Question: I am making a Twitter client as a practice run in learning Android, and the login and timeline activities work fine, but when I click on Action Bar icon, it takes me to a 'ComposeTweetActivity.java', and after I enter text (my tweet) and press the Tweet button to compose a tweet, it does not do anything (it is supposed to actually upload it to my Twitter account and then return me to my 'TimelineActivity.java'). In the console, it gives me the error:
'''
04-14 18:10:34.797: E/SQLiteLog(998): (1) no such table: Users
04-14 18:10:34.805: E/SQLiteDatabase(998): android.database.sqlite.SQLiteException: no such table: Users (code 1): , while compiling: INSERT INTO Users(user_name,friends_count,profile_background_image_url,Tweet,user_id,screen_name,Id,tweet_count,profile_image_url,followers_count) VALUES (?,?,?,?,?,?,?,?,?,?)
'''
plus many other errors as a result of this. My guess is it has to do something with Active Android, which is the database I'm using to save. I have many, many files with this project, but I will post the 'ComposeTweetActivity.java' since it has the compose tweet button (which causes all the errors) and the 'User.java' and 'Tweet.java' which are models for Active Android (I think?) with all of the table data, and the Console with all the errors. If you need me to post more files, happy to oblige. Thank you very much for your help, in advance.
'''
package com.codepath.apps.mytwitterapp;
import org.json.JSONObject;
import android.content.Context;
import android.content.Intent;
import android.graphics.Color;
import android.os.Bundle;
import android.support.v7.app.ActionBarActivity;
import android.text.Editable;
import android.text.TextWatcher;
import android.util.Log;
import android.view.Menu;
import android.view.View;
import android.view.inputmethod.InputMethodManager;
import android.widget.Button;
import android.widget.EditText;
import android.widget.ImageView;
import android.widget.TextView;
import android.widget.Toast;
import com.codepath.apps.mytwitterapp.models.Tweet;
import com.loopj.android.http.AsyncHttpResponseHandler;
import com.loopj.android.http.JsonHttpResponseHandler;
import com.nostra13.universalimageloader.core.ImageLoader;
public class ComposeTweetActivity extends ActionBarActivity {
private Button btnCancel,
btnTweet;
private ImageView ivUserImage;
private TextView tvUserName;
private EditText etNewTweet;
private boolean alreadyToasted = false;
@Override
protected void onCreate(Bundle savedInstanceState) {
super.onCreate(savedInstanceState);
setContentView(R.layout.activity_compose_tweet);
setupButtons();
setupImageView();
setupTextView();
setupEditText();
}
private void setupButtons() {
btnCancel = (Button) findViewById(R.id.btnCancel);
btnCancel.setOnClickListener(new View.OnClickListener() {
@Override
public void onClick(View v) {
Intent i = new Intent();
setResult(RESULT_CANCELED, i);
finish();
}
});
btnTweet = (Button) findViewById(R.id.btnTweet);
btnTweet.setOnClickListener(new View.OnClickListener() {
@Override
public void onClick(View v) {
String tweetBody = etNewTweet.getText().toString();
tweet(tweetBody);
}
});
}
private void setupImageView() {
ivUserImage = (ImageView) findViewById(R.id.ivUserImage);
Log.d("DEBUG", "TimelineActivity.sScreenName is: " + TimelineActivity.getScreenName());
Log.d("DEBUG", "TimelineActivity.sImageUrl just before execution of "
+ "ImageLoader.getInstance().displayImage(mImageUrl, mIvUserImage) is: "
+ TimelineActivity.getUserImageUrl());
ImageLoader.getInstance().displayImage(TimelineActivity.getUserImageUrl(), ivUserImage);
}
private void setupTextView() {
tvUserName = (TextView) findViewById(R.id.tvUserName);
tvUserName.setText("@" + TimelineActivity.getScreenName());
}
private void setupEditText() {
etNewTweet = (EditText) findViewById(R.id.etNewTweet);
// Show soft keyboard when EditText field requests focus
if (etNewTweet.requestFocus()) {
InputMethodManager mgr = (InputMethodManager) getSystemService(Context.INPUT_METHOD_SERVICE);
mgr.showSoftInput(etNewTweet, InputMethodManager.SHOW_IMPLICIT);
}
etNewTweet.addTextChangedListener(new TextWatcher() {
@Override
public void onTextChanged(CharSequence s, int start, int before, int count) {
if (!alreadyToasted && s.length() == 140) {
Toast.makeText(ComposeTweetActivity.this, "You've reached the 140 character"
+ " limit", Toast.LENGTH_LONG).show();
alreadyToasted = true;
}
else if (s.length() > 140) {
etNewTweet.setTextColor(Color.RED);
} else {
etNewTweet.setTextColor(Color.BLACK);
}
}
@Override
public void beforeTextChanged(CharSequence s, int start, int count, int after) { }
@Override
public void afterTextChanged(Editable s) { }
});
}
private void tweet(String tweetBody) {
MyTwitterApp.getRestClient().postTweet(tweetBody, new JsonHttpResponseHandler() {
@Override
public void onSuccess(int statusCode, JSONObject jsonTweetResponse) {
Log.d("DEBUG", "Called onSuccess() in tweet().");
Tweet newTweet = Tweet.fromJson(jsonTweetResponse);
new AsyncTweetSave().execute(newTweet);
Intent i = new Intent();
i.putExtra("new_tweet", newTweet);
setResult(RESULT_OK, i);
finish();
}
@Override
public void onFailure(Throwable e, JSONObject error) {
Log.d("DEBUG", "Called onFailure() in getUserScreenName(). Failure message: "
+ AsyncHttpResponseHandler.FAILURE_MESSAGE);
Log.e("ERROR", e.getMessage());
}
});
}
@Override
public boolean onCreateOptionsMenu(Menu menu) {
getMenuInflater().inflate(R.menu.compose_tweet, menu);
return true;
}
}
'''
'''
package com.codepath.apps.mytwitterapp.models;
import java.io.Serializable;
import java.util.List;
import org.json.JSONException;
import org.json.JSONObject;
import com.activeandroid.Model;
import com.activeandroid.annotation.Column;
import com.activeandroid.annotation.Table;
import com.codepath.apps.mytwitterapp.UserAccountSettings;
import com.codepath.apps.mytwitterapp.UserInfo;
/**
* Class acts as a Java-representation of a single user retrieved as a JSONObject from the
* Twitter REST API v1.1. Fields are as specified in the API Users object documentation.
*/
@Table(name = "Users")
public class User extends Model implements Serializable {
@Column(name = "user_name")
private String name;
@Column(name = "user_id", unique = true, onUniqueConflict = Column.ConflictAction.REPLACE)
private long userId; // User ID
@Column(name = "screen_name")
private String screenName;
@Column(name = "profile_image_url")
private String profileImageUrl;
@Column(name = "profile_background_image_url")
private String profileBackgroundImageUrl;
@Column(name = "tweet_count")
private int tweetCount; // Referred to as statuses_count in Twitter API
@Column(name = "followers_count")
private int followersCount;
@Column(name = "friends_count")
private int friendsCount;
@Column(name = "Tweet") // Created for ActiveAndroid to establish a direct
private Tweet tweet; // relationship with the Tweets table
public User() { // Empty-argument constructor required by ActiveAndroid
super();
}
public String getName() {
return name;
}
public long getUserId() {
return userId;
}
public String getScreenName() {
return screenName;
}
public String getProfileImageUrl() {
return profileImageUrl;
}
public String getProfileBackgroundImageUrl() {
return profileBackgroundImageUrl;
}
public int getNumTweets() {
return tweetCount;
}
public int getFollowersCount() {
return followersCount;
}
public int getFriendsCount() {
return friendsCount;
}
// Optional helper method for ActiveAndroid to establish a direct relationship with the
// UserAccountSettings table
public List<UserAccountSettings> getUserAccountSettings() {
return getMany(UserAccountSettings.class, "Users");
}
// Optional helper method for ActiveAndroid to establish a direct relationship with the
// UserInfo table
public List<UserInfo> getUserInfo() {
return getMany(UserInfo.class, "Users");
}
public static User fromJson(JSONObject jsonObject) {
User u = new User();
try {
u.name = jsonObject.getString("name");
u.userId = jsonObject.getLong("id");
u.screenName = jsonObject.getString("screen_name");
u.profileImageUrl = jsonObject.getString("profile_image_url");
u.profileBackgroundImageUrl = jsonObject.getString("profile_background_image_url");
u.tweetCount = jsonObject.getInt("statuses_count");
u.followersCount = jsonObject.getInt("followers_count");
u.friendsCount = jsonObject.getInt("friends_count");
} catch (JSONException e) {
e.printStackTrace();
}
return u;
}
}
'''
'''
package com.codepath.apps.mytwitterapp.models;
import java.io.Serializable;
import java.util.ArrayList;
import java.util.List;
import org.json.JSONArray;
import org.json.JSONException;
import org.json.JSONObject;
import android.util.Log;
import com.activeandroid.ActiveAndroid;
import com.activeandroid.Model;
import com.activeandroid.annotation.Column;
import com.activeandroid.annotation.Table;
/**
* Class acts as a Java-representation of a single tweet retrieved as a JSONObject from the
* Twitter REST API v1.1. Fields are as specified in the API Tweets object documentation.
*/
@Table(name = "Tweets")
public class Tweet extends Model implements Serializable {
@Column(name = "max_id")
private static long maxId; // ID of the last (ie, earliest-timestamped) tweet to be processed in the current JSONArray
@Column(name = "tweet_id", unique = true, onUniqueConflict = Column.ConflictAction.REPLACE)
private long tweetId; // Tweet ID
@Column(name = "created_at")
private String createdAt;
@Column(name = "tweet_body")
private String body;
@Column(name = "favorited")
private boolean favorited;
@Column(name = "retweeted")
private boolean retweeted;
@Column(name = "user")
private User user;
public Tweet() { // Empty-argument constructor required by ActiveAndroid
super();
}
public static long getMaxId() {
return maxId;
}
public static String getMaxIdAsString() {
return String.valueOf(maxId);
}
public static void decrementMaxId() {
maxId -= 1;
}
public long getTweetId() {
return tweetId;
}
public String getCreatedAt() {
return createdAt;
}
public String getBody() {
return body;
}
public boolean isFavorited() {
return favorited;
}
public boolean isRetweeted() {
return retweeted;
}
public User getUser() {
return user;
}
// Optional helper method for ActiveAndroid to establish a direct relationship with the Users table
public List<User> getUsers() {
return getMany(User.class, "Tweets");
}
public static Tweet fromJson(JSONObject jsonObject) {
Tweet tweet = new Tweet();
try {
tweet.tweetId = jsonObject.getLong("id");
tweet.createdAt = jsonObject.getString("created_at");
tweet.body = jsonObject.getString("text");
tweet.favorited = jsonObject.getBoolean("favorited");
tweet.retweeted = jsonObject.getBoolean("retweeted");
tweet.user = User.fromJson(jsonObject.getJSONObject("user"));
} catch (JSONException e) {
e.printStackTrace();
return null;
}
return tweet;
}
public static ArrayList<Tweet> fromJson(JSONArray jsonArray) {
ArrayList<Tweet> tweets = new ArrayList<Tweet>(jsonArray.length());
for (int i=0; i < jsonArray.length(); i++) {
JSONObject tweetJson = null;
try {
tweetJson = jsonArray.getJSONObject(i);
} catch (Exception e) {
e.printStackTrace();
continue;
}
Tweet tweet = Tweet.fromJson(tweetJson);
if (tweet != null) {
maxId = tweet.getTweetId();
tweets.add(tweet);
}
}
return tweets;
}
public static void saveTweet(Tweet tweet) {
tweet.user.save();
tweet.save();
}
public static void saveTweets(ArrayList<Tweet> tweets) {
ActiveAndroid.beginTransaction();
try {
for (int i = 0; i < tweets.size(); i++) {
Tweet t = tweets.get(i);
Log.d("DEBUG", "Inside saveTweets(ArrayList<Tweet>), current tweet is: " + t.toString());
if (t != null) {
if (t.user != null) {
t.user.save();
}
t.save();
}
}
ActiveAndroid.setTransactionSuccessful();
} finally {
ActiveAndroid.endTransaction();
}
}
}
'''
'''
04-14 18:10:26.401: D/dalvikvm(998): GC_CONCURRENT freed 261K, 4% free 8611K/8967K, paused 10ms+1ms, total 16ms
04-14 18:10:26.745: D/dalvikvm(998): GC_CONCURRENT freed 353K, 5% free 8646K/9095K, paused 11ms+1ms, total 17ms
04-14 18:10:26.893: D/DEBUG(998): Called UserAccountSettings.fromJson(...). mScreenName is: noniazure
04-14 18:10:27.409: D/dalvikvm(998): GC_FOR_ALLOC freed 188K, 6% free 8683K/9159K, paused 2ms, total 3ms
04-14 18:10:27.409: D/dalvikvm(998): GC_FOR_ALLOC freed 140K, 7% free 8673K/9287K, paused 3ms, total 3ms
04-14 18:10:27.417: D/dalvikvm(998): GC_FOR_ALLOC freed 3K, 6% free 8790K/9287K, paused 4ms, total 4ms
04-14 18:10:27.417: I/dalvikvm-heap(998): Grow heap (frag case) to 8.726MB for 117780-byte allocation
04-14 18:10:27.417: D/dalvikvm(998): GC_FOR_ALLOC freed 182K, 8% free 8722K/9415K, paused 3ms, total 3ms
04-14 18:10:27.445: D/dalvikvm(998): GC_CONCURRENT freed 134K, 5% free 8972K/9415K, paused 11ms+1ms, total 14ms
04-14 18:10:27.473: D/OpenGLRenderer(998): TextureCache::get: create texture(0xb7d591e8): name, size, mSize = 92, 4, <PHONE>
04-14 18:10:27.493: D/dalvikvm(998): GC_CONCURRENT freed 332K, 5% free 9053K/9479K, paused 12ms+1ms, total 16ms
04-14 18:10:27.513: D/OpenGLRenderer(998): TextureCache::get: create texture(0xb7d9fc78): name, size, mSize = 95, 9216, <PHONE>
04-14 18:10:27.513: D/OpenGLRenderer(998): TextureCache::get: create texture(0xb7d9f130): name, size, mSize = 96, 9216, <PHONE>
04-14 18:10:27.525: D/OpenGLRenderer(998): TextureCache::get: create texture(0xb7d8b9c8): name, size, mSize = 98, 9216, <PHONE>
04-14 18:10:27.529: D/OpenGLRenderer(998): TextureCache::get: create texture(0xb7e2eb40): name, size, mSize = 99, 9216, <PHONE>
04-14 18:10:34.145: D/OpenGLRenderer(998): TextureCache::get: create texture(0xb7d68d78): name, size, mSize = 101, 324, <PHONE>
04-14 18:10:34.229: D/dalvikvm(998): GC_FOR_ALLOC freed 536K, 8% free 8745K/9479K, paused 3ms, total 3ms
04-14 18:10:34.237: I/dalvikvm-heap(998): Grow heap (frag case) to 9.449MB for 921612-byte allocation
04-14 18:10:34.249: D/dalvikvm(998): GC_CONCURRENT freed 4K, 8% free 9641K/10439K, paused 10ms+0ms, total 14ms
04-14 18:10:34.261: D/DEBUG(998): TimelineActivity.sScreenName is: noniazure
04-14 18:10:34.261: D/DEBUG(998): TimelineActivity.sImageUrl just before execution of ImageLoader.getInstance().displayImage(mImageUrl, mIvUserImage) is: null
04-14 18:10:34.297: W/EGL_emulation(998): eglSurfaceAttrib not implemented
04-14 18:10:34.313: D/OpenGLRenderer(998): TextureCache::get: create texture(0xb7d34e68): name, size, mSize = 104, 9216, <PHONE>
04-14 18:10:34.337: D/OpenGLRenderer(998): TextureCache::get: create texture(0xb7d64d60): name, size, mSize = 109, 100, <PHONE>
04-14 18:10:34.677: D/DEBUG(998): Inside saveTweets(ArrayList<Tweet>), current tweet is: Tweets@null
04-14 18:10:34.677: E/SQLiteLog(998): (1) no such table: Users
04-14 18:10:34.677: E/SQLiteDatabase(998): Error inserting user_name=Forbes Tech News friends_count=16449 profile_background_image_url=http://pbs.twimg.com/profile_background_images/92775085/twitter-background.jpg Tweet=null user_id=<PHONE> screen_name=ForbesTech Id=null tweet_count=41653 profile_image_url=http://pbs.twimg.com/profile_images/828527305/technology_normal.jpg followers_count=<PHONE>
04-14 18:10:34.677: E/SQLiteDatabase(998): android.database.sqlite.SQLiteException: no such table: Users (code 1): , while compiling: INSERT INTO Users(user_name,friends_count,profile_background_image_url,Tweet,user_id,screen_name,Id,tweet_count,profile_image_url,followers_count) VALUES (?,?,?,?,?,?,?,?,?,?)
04-14 18:10:34.677: E/SQLiteDatabase(998): at android.database.sqlite.SQLiteConnection.nativePrepareStatement(Native Method)
04-14 18:10:34.677: E/SQLiteDatabase(998): at android.database.sqlite.SQLiteConnection.acquirePreparedStatement(SQLiteConnection.java:882)
04-14 18:10:34.677: E/SQLiteDatabase(998): at android.database.sqlite.SQLiteConnection.prepare(SQLiteConnection.java:493)
04-14 18:10:34.677: E/SQLiteDatabase(998): at android.database.sqlite.SQLiteSession.prepare(SQLiteSession.java:588)
04-14 18:10:34.677: E/SQLiteDatabase(998): at android.database.sqlite.SQLiteProgram.<init>(SQLiteProgram.java:58)
04-14 18:10:34.677: E/SQLiteDatabase(998): at android.database.sqlite.SQLiteStatement.<init>(SQLiteStatement.java:31)
04-14 18:10:34.677: E/SQLiteDatabase(998): at android.database.sqlite.SQLiteDatabase.insertWithOnConflict(SQLiteDatabase.java:1467)
04-14 18:10:34.677: E/SQLiteDatabase(998): at android.database.sqlite.SQLiteDatabase.insert(SQLiteDatabase.java:1339)
04-14 18:10:34.677: E/SQLiteDatabase(998): at com.activeandroid.Model.save(Unknown Source)
04-14 18:10:34.677: E/SQLiteDatabase(998): at com.codepath.apps.mytwitterapp.models.Tweet.saveTweets(Tweet.java:137)
04-14 18:10:34.677: E/SQLiteDatabase(998): at com.codepath.apps.mytwitterapp.AsyncTweetsSave.doInBackground(AsyncTweetsSave.java:17)
04-14 18:10:34.677: E/SQLiteDatabase(998): at com.codepath.apps.mytwitterapp.AsyncTweetsSave.doInBackground(AsyncTweetsSave.java:1)
04-14 18:10:34.677: E/SQLiteDatabase(998): at android.os.AsyncTask$2.call(AsyncTask.java:287)
04-14 18:10:34.677: E/SQLiteDatabase(998): at java.util.concurrent.FutureTask$Sync.innerRun(FutureTask.java:305)
04-14 18:10:34.677: E/SQLiteDatabase(998): at java.util.concurrent.FutureTask.run(FutureTask.java:137)
04-14 18:10:34.677: E/SQLiteDatabase(998): at android.os.AsyncTask$SerialExecutor$1.run(AsyncTask.java:230)
04-14 18:10:34.677: E/SQLiteDatabase(998): at java.util.concurrent.ThreadPoolExecutor.runWorker(ThreadPoolExecutor.java:1076)
04-14 18:10:34.677: E/SQLiteDatabase(998): at java.util.concurrent.ThreadPoolExecutor$Worker.run(ThreadPoolExecutor.java:569)
04-14 18:10:34.677: E/SQLiteDatabase(998): at java.lang.Thread.run(Thread.java:856)
04-14 18:10:34.677: E/SQLiteLog(998): (1) no such table: Tweets
04-14 18:10:34.677: E/SQLiteDatabase(998): Error inserting retweeted=false max_id=455761612532891649 favorited=false tweet_id=455769106550382593 created_at=Mon Apr 14 18:06:37 <PHONE> tweet_body=CCP shuts down their in-development 'World of Darkness' MMO http://t.co/wZv6woImaZ Id=null user=-1
04-14 18:10:34.677: E/SQLiteDatabase(998): android.database.sqlite.SQLiteException: no such table: Tweets (code 1): , while compiling: INSERT INTO Tweets(retweeted,max_id,favorited,tweet_id,created_at,tweet_body,Id,user) VALUES (?,?,?,?,?,?,?,?)
04-14 18:10:34.677: E/SQLiteDatabase(998): at android.database.sqlite.SQLiteConnection.nativePrepareStatement(Native Method)
04-14 18:10:34.677: E/SQLiteDatabase(998): at android.database.sqlite.SQLiteConnection.acquirePreparedStatement(SQLiteConnection.java:882)
04-14 18:10:34.677: E/SQLiteDatabase(998): at android.database.sqlite.SQLiteConnection.prepare(SQLiteConnection.java:493)
04-14 18:10:34.677: E/SQLiteDatabase(998): at android.database.sqlite.SQLiteSession.prepare(SQLiteSession.java:588)
04-14 18:10:34.677: E/SQLiteDatabase(998): at android.database.sqlite.SQLiteProgram.<init>(SQLiteProgram.java:58)
04-14 18:10:34.677: E/SQLiteDatabase(998): at android.database.sqlite.SQLiteStatement.<init>(SQLiteStatement.java:31)
04-14 18:10:34.677: E/SQLiteDatabase(998): at android.database.sqlite.SQLiteDatabase.insertWithOnConflict(SQLiteDatabase.java:1467)
04-14 18:10:34.677: E/SQLiteDatabase(998): at android.database.sqlite.SQLiteDatabase.insert(SQLiteDatabase.java:1339)
04-14 18:10:34.677: E/SQLiteDatabase(998): at com.activeandroid.Model.save(Unknown Source)
04-14 18:10:34.677: E/SQLiteDatabase(998): at com.codepath.apps.mytwitterapp.models.Tweet.saveTweets(Tweet.java:139)
04-14 18:10:34.677: E/SQLiteDatabase(998): at com.codepath.apps.mytwitterapp.AsyncTweetsSave.doInBackground(AsyncTweetsSave.java:17)
04-14 18:10:34.677: E/SQLiteDatabase(998): at com.codepath.apps.mytwitterapp.AsyncTweetsSave.doInBackground(AsyncTweetsSave.java:1)
04-14 18:10:34.677: E/SQLiteDatabase(998): at android.os.AsyncTask$2.call(AsyncTask.java:287)
04-14 18:10:34.677: E/SQLiteDatabase(998): at java.util.concurrent.FutureTask$Sync.innerRun(FutureTask.java:305)
04-14 18:10:34.677: E/SQLiteDatabase(998): at java.util.concurrent.FutureTask.run(FutureTask.java:137)
04-14 18:10:34.677: E/SQLiteDatabase(998): at android.os.AsyncTask$SerialExecutor$1.run(AsyncTask.java:230)
04-14 18:10:34.677: E/SQLiteDatabase(998): at java.util.concurrent.ThreadPoolExecutor.runWorker(ThreadPoolExecutor.java:1076)
04-14 18:10:34.677: E/SQLiteDatabase(998): at java.util.concurrent.ThreadPoolExecutor$Worker.run(ThreadPoolExecutor.java:569)
04-14 18:10:34.677: E/SQLiteDatabase(998): at java.lang.Thread.run(Thread.java:856)
04-14 18:10:34.677: D/DEBUG(998): Inside saveTweets(ArrayList<Tweet>), current tweet is: Tweets@null
04-14 18:10:34.677: E/SQLiteLog(998): (1) no such table: Users
04-14 18:10:34.677: E/SQLiteDatabase(998): Error inserting user_name=Gizmodo friends_count=77 profile_background_image_url=http://pbs.twimg.com/profile_background_images/436934792/gizmodo-twitter-background-final.jpg Tweet=null user_id=<PHONE> screen_name=Gizmodo Id=null tweet_count=24648 profile_image_url=http://pbs.twimg.com/profile_images/<PHONE>/Gizmodo-Twitter-Avatar_normal.jpeg followers_count=887873
04-14 18:10:34.677: E/SQLiteDatabase(998): android.database.sqlite.SQLiteException: no such table: Users (code 1): , while compiling: INSERT INTO Users(user_name,friends_count,profile_background_image_url,Tweet,user_id,screen_name,Id,tweet_count,profile_image_url,followers_count) VALUES (?,?,?,?,?,?,?,?,?,?)
04-14 18:10:34.677: E/SQLiteDatabase(998): at android.database.sqlite.SQLiteConnection.nativePrepareStatement(Native Method)
04-14 18:10:34.677: E/SQLiteDatabase(998): at android.database.sqlite.SQLiteConnection.acquirePreparedStatement(SQLiteConnection.java:882)
04-14 18:10:34.677: E/SQLiteDatabase(998): at android.database.sqlite.SQLiteConnection.prepare(SQLiteConnection.java:493)
04-14 18:10:34.677: E/SQLiteDatabase(998): at android.database.sqlite.SQLiteSession.prepare(SQLiteSession.java:588)
04-14 18:10:34.677: E/SQLiteDatabase(998): at android.database.sqlite.SQLiteProgram.<init>(SQLiteProgram.java:58)
04-14 18:10:34.677: E/SQLiteDatabase(998): at android.database.sqlite.SQLiteStatement.<init>(SQLiteStatement.java:31)
04-14 18:10:34.677: E/SQLiteDatabase(998): at android.database.sqlite.SQLiteDatabase.insertWithOnConflict(SQLiteDatabase.java:1467)
04-14 18:10:34.677: E/SQLiteDatabase(998): at android.database.sqlite.SQLiteDatabase.insert(SQLiteDatabase.java:1339)
04-14 18:10:34.677: E/SQLiteDatabase(998): at com.activeandroid.Model.save(Unknown Source)
04-14 18:10:34.677: E/SQLiteDatabase(998): at com.codepath.apps.mytwitterapp.models.Tweet.saveTweets(Tweet.java:137)
04-14 18:10:34.677: E/SQLiteDatabase(998): at com.codepath.apps.mytwitterapp.AsyncTweetsSave.doInBackground(AsyncTweetsSave.java:17)
04-14 18:10:34.677: E/SQLiteDatabase(998): at com.codepath.apps.mytwitterapp.AsyncTweetsSave.doInBackground(AsyncTweetsSave.java:1)
04-14 18:10:34.677: E/SQLiteDatabase(998): at android.os.AsyncTask$2.call(AsyncTask.java:287)
04-14 18:10:34.677: E/SQLiteDatabase(998): at java.util.concurrent.FutureTask$Sync.innerRun(FutureTask.java:305)
04-14 18:10:34.677: E/SQLiteDatabase(998): at java.util.concurrent.FutureTask.run(FutureTask.java:137)
04-14 18:10:34.677: E/SQLiteDatabase(998): at android.os.AsyncTask$SerialExecutor$1.run(AsyncTask.java:230)
04-14 18:10:34.677: E/SQLiteDatabase(998): at java.util.concurrent.ThreadPoolExecutor.runWorker(ThreadPoolExecutor.java:1076)
04-14 18:10:34.677: E/SQLiteDatabase(998): at java.util.concurrent.ThreadPoolExecutor$Worker.run(ThreadPoolExecutor.java:569)
04-14 18:10:34.677: E/SQLiteDatabase(998): at java.lang.Thread.run(Thread.java:856)
04-14 18:10:34.677: E/SQLiteLog(998): (1) no such table: Tweets
04-14 18:10:34.677: E/SQLiteDatabase(998): Error inserting retweeted=false max_id=455761612532891649 favorited=false tweet_id=455769104461594624 created_at=Mon Apr 14
'''

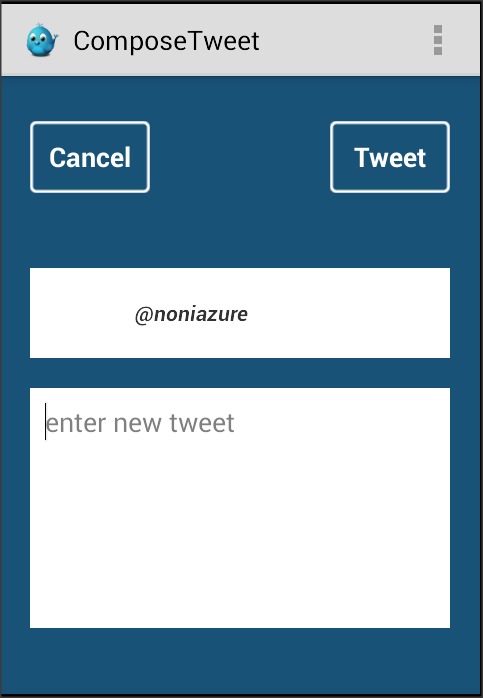
Answer: Goodness, the answer ended up being a error in the emulator. It turns out that a Twitter client that uses a model to draw from the Twitter API (I was using Active Android, but you could also just use the raw SQLite database tables)... will only populate data if the table has not been drawn already. So in my case, making lots of changes and re-running the app a bunch, means you are asking to repopulate and create a data table, but it has already been created.
So the solution is to uninstall the app in your emulator (or simply use a fresh emulator) and re-run the program again! This will create it again from scratch, which is what your code asks for. It worked like a charm. So simple, yet so tricky. >_<